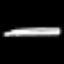
Label: pencil